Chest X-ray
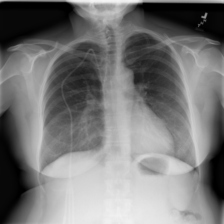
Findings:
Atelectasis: negative
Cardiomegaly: negative
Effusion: negative
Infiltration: negative
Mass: negative
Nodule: negative
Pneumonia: negative
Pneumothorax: negative
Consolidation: negative
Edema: negative
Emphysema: negative
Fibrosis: negative
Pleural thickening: negative
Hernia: negative